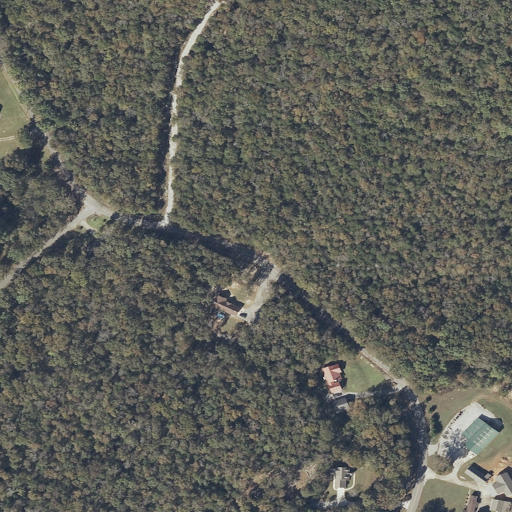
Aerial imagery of gap in Alabama named Low Gap containing deciduous forest, mixed forest, open development, pasture, low intensity development, shrub, evergreen forest, and grassland